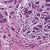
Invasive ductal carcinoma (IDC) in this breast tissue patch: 0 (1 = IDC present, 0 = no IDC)